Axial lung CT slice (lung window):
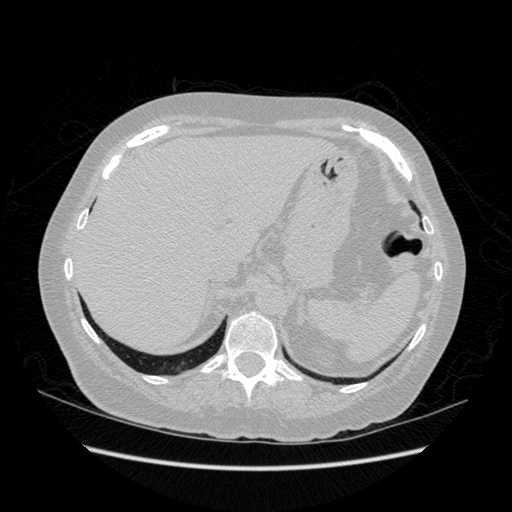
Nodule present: no